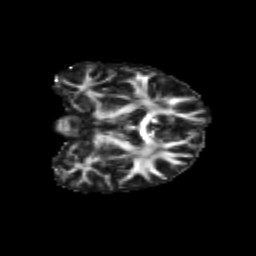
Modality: FA
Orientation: coronal
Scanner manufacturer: siemens
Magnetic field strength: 3 T
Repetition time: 9.2 s
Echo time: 0.084 s